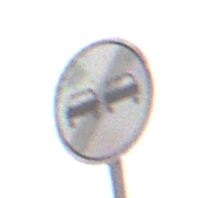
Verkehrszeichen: EndeUeberholverbot
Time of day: MorningAfternoon
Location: Outdoor (Nature)
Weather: Overcast
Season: NotSpecified
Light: Natural